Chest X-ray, AP view. Patient: 65 years old, sex M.
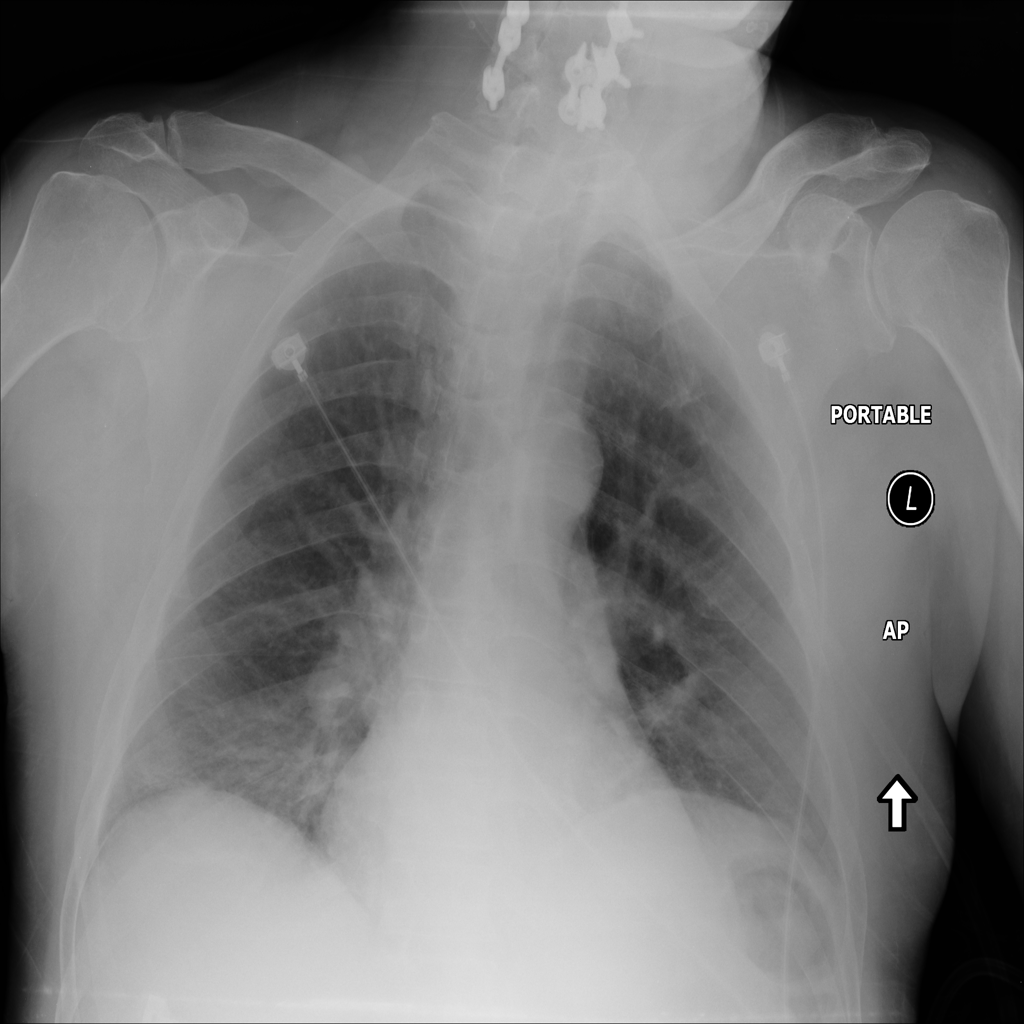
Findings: No Finding